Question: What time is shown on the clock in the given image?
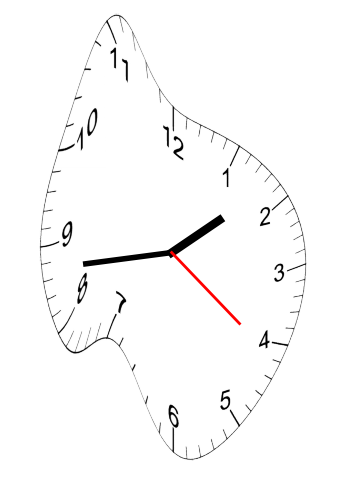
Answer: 01:43:21